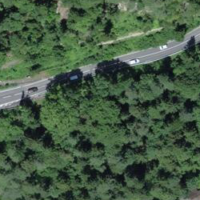
EUNIS habitat code: 41
Species observed at this site:
Fagus sylvatica
Teucrium scorodonia
Geranium sanguineum